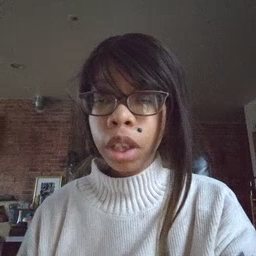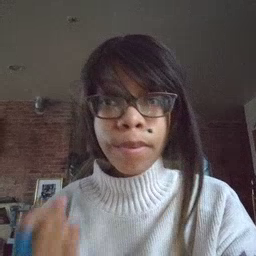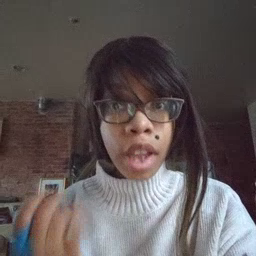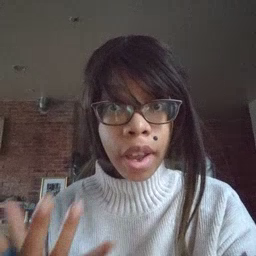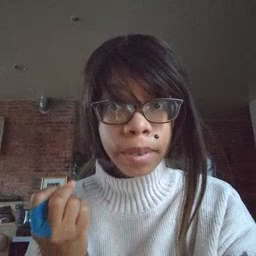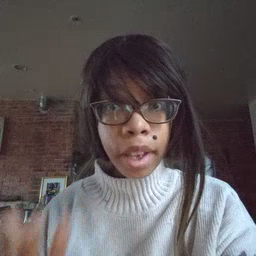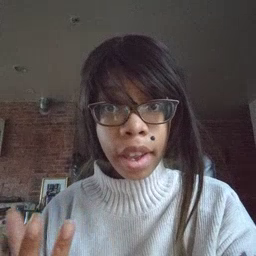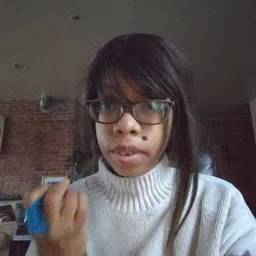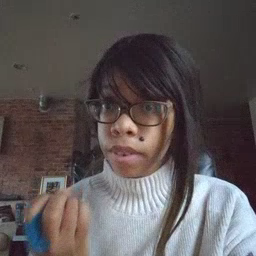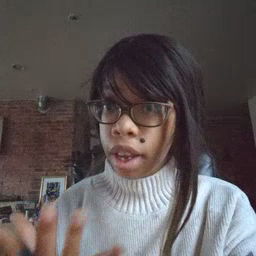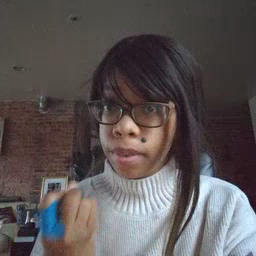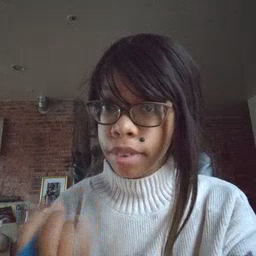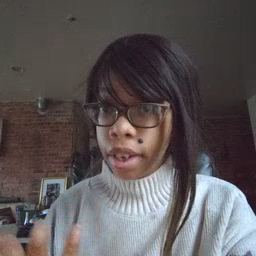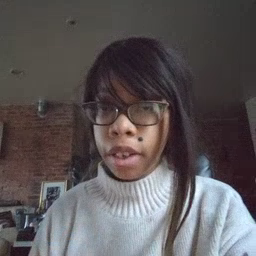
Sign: many